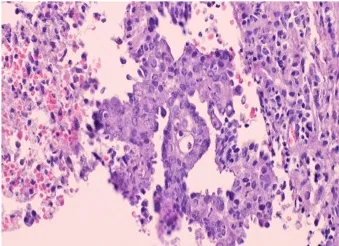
(A-D) Histological slides. Core needle biopsy of the right axillary lymph node from Case. This metastatic tumour forms glands lined by malignant cells with pleomorphic nuclei and prominent nucleoli. These morphological features are similar to the main endometrioid carcinoma in her left ovary (H&E, 40x) A left axillary lymph node core biopsy from the second case.
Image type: pathology (h&e)